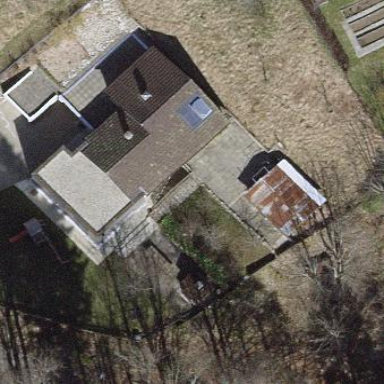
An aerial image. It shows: Detached building.